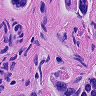
Metastatic tissue present: yes